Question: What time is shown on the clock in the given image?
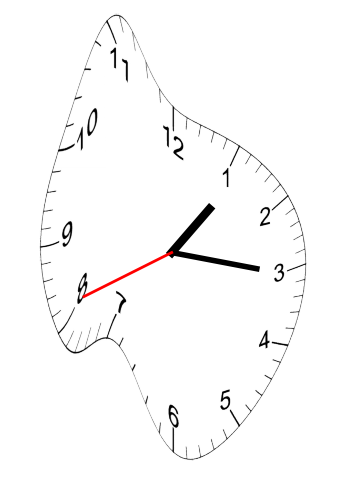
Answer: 01:15:41